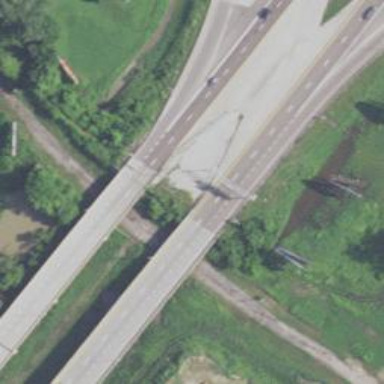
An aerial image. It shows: Bridge over motorway.